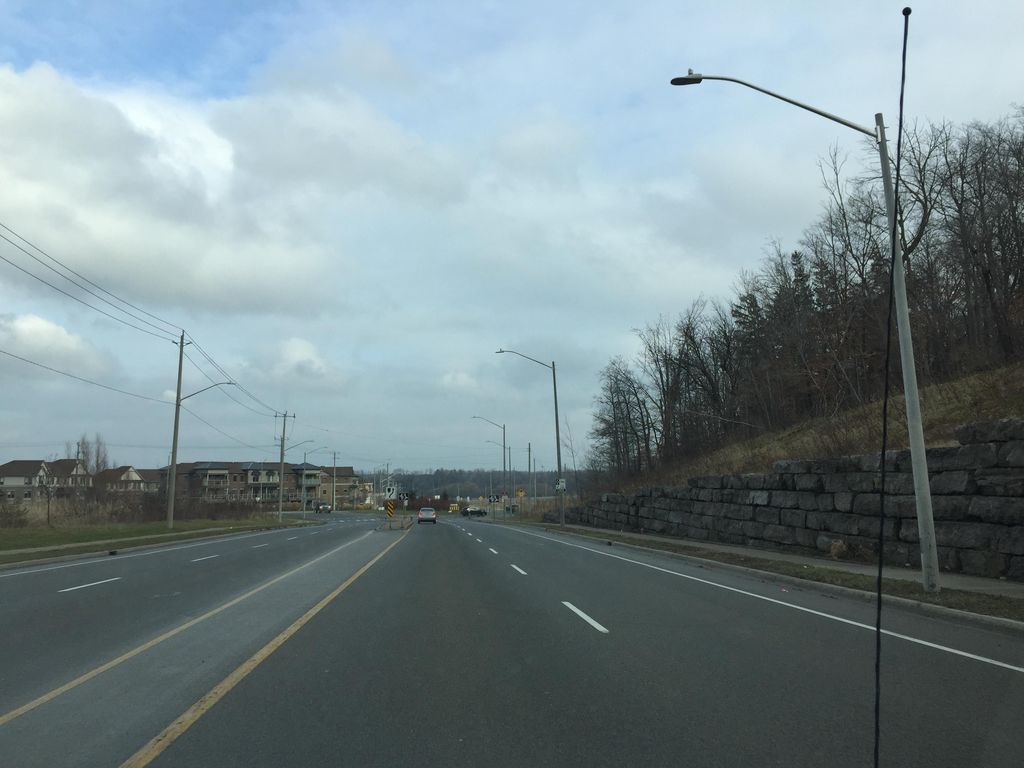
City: kitchener-waterloo